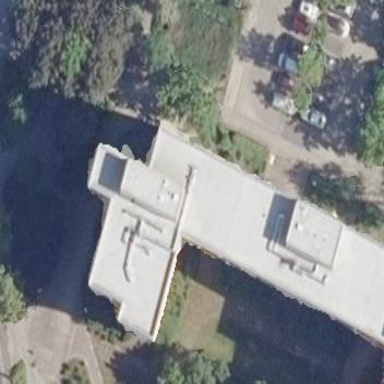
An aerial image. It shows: Apartment building with flat roof.